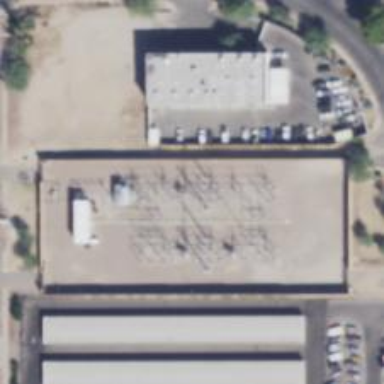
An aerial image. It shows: Switch used for power control.